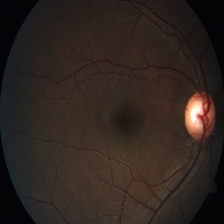
Diabetic retinopathy grade: Severe